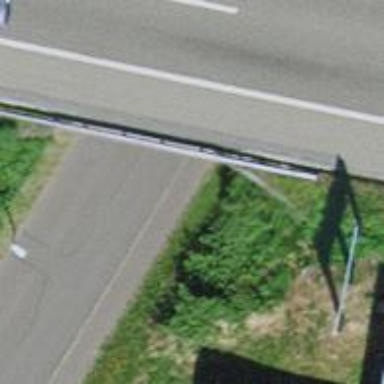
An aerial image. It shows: Residential road with asphalt surface going through tunnel.